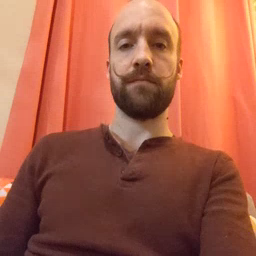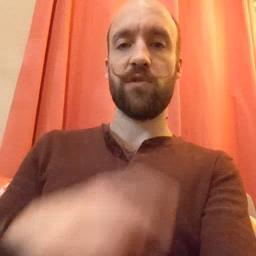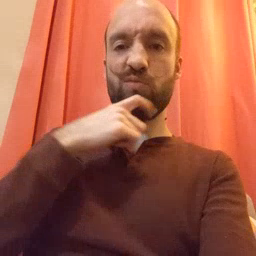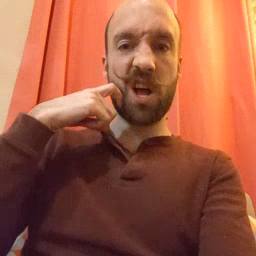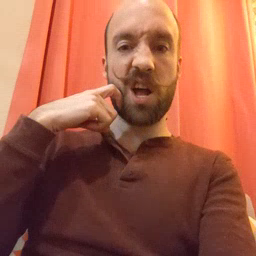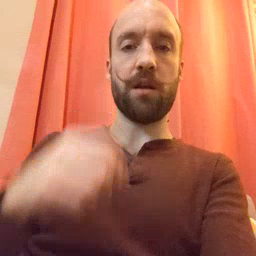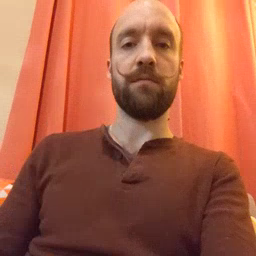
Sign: dry